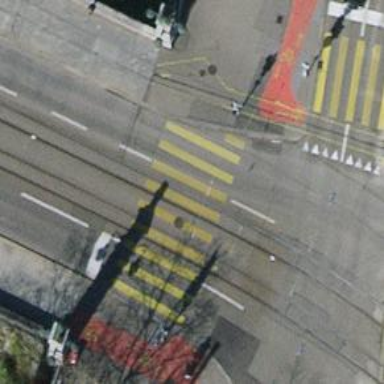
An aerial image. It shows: Tram crossing on the railway.